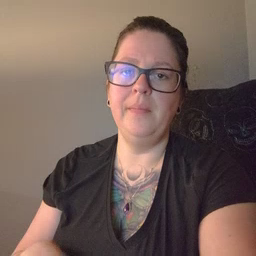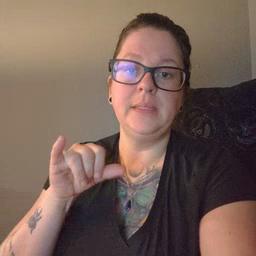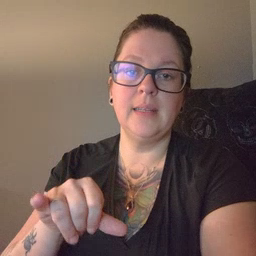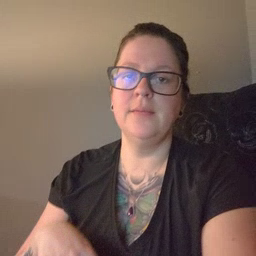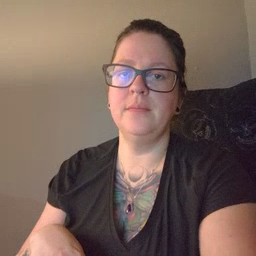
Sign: stay